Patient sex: M
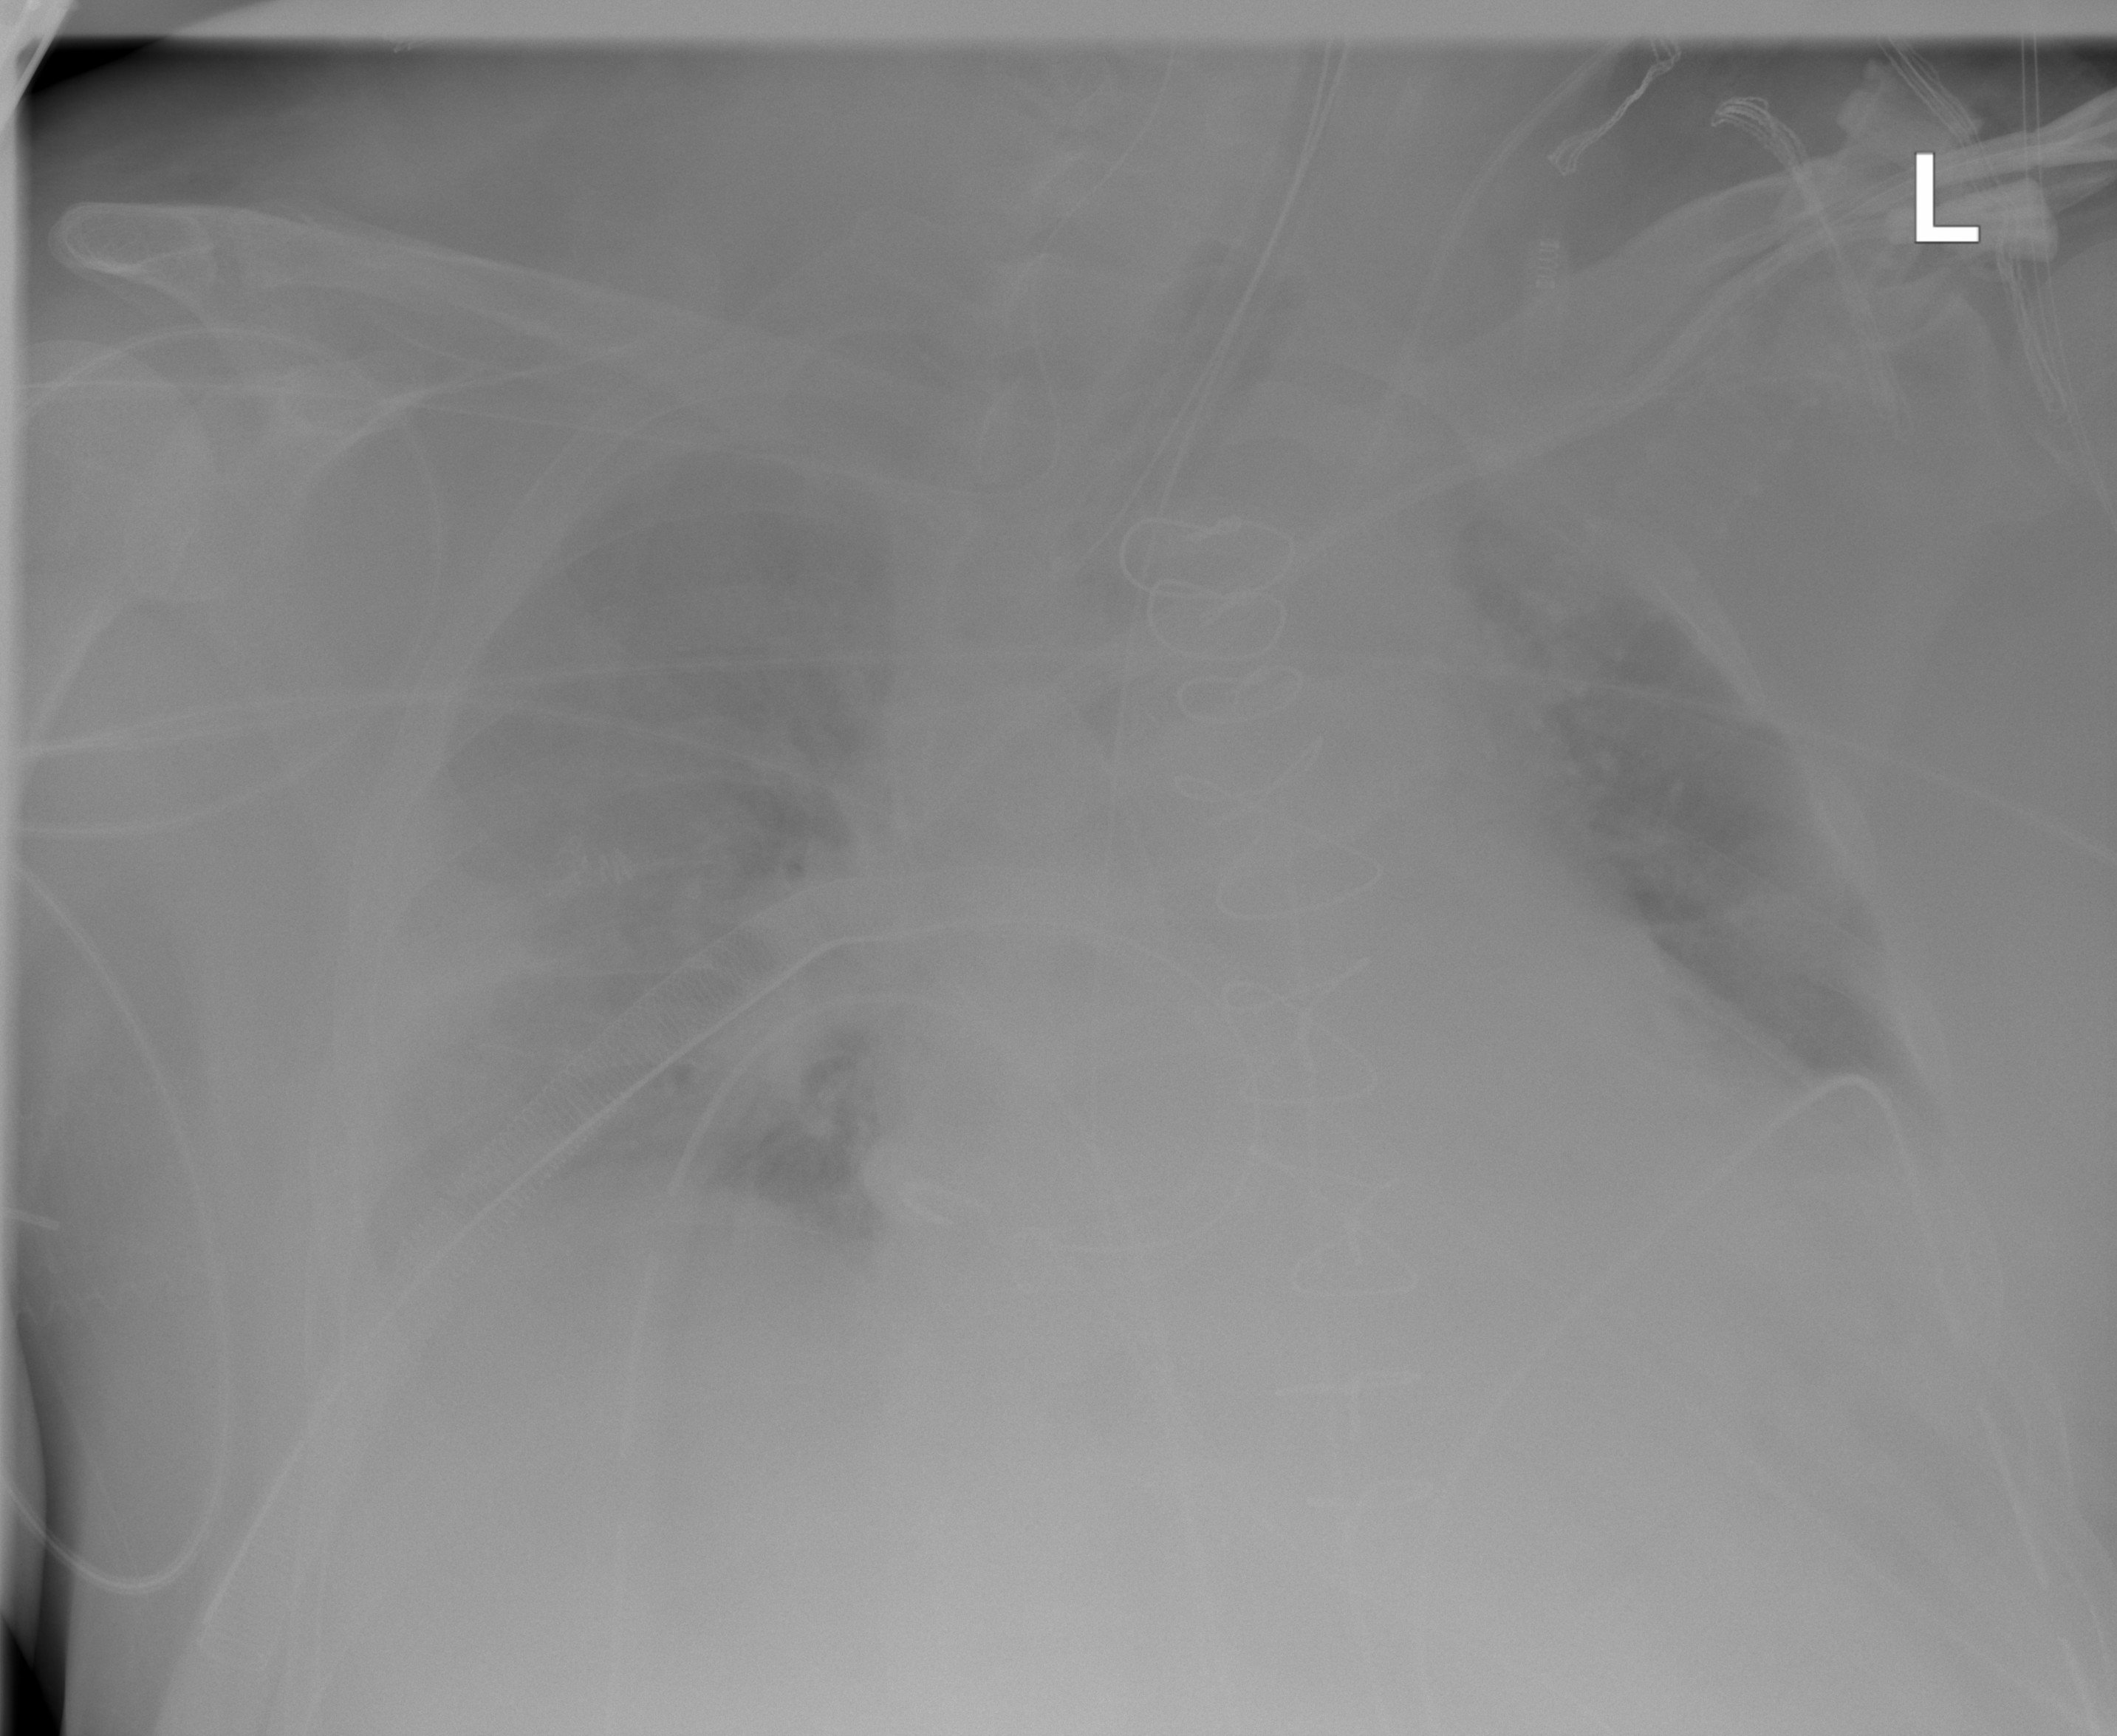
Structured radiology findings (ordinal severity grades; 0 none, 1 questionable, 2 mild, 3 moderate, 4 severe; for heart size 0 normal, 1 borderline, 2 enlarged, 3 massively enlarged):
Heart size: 2
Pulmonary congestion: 2
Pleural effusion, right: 0
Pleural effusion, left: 2
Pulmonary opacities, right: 0
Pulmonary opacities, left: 0
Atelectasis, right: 2
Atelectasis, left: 2